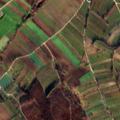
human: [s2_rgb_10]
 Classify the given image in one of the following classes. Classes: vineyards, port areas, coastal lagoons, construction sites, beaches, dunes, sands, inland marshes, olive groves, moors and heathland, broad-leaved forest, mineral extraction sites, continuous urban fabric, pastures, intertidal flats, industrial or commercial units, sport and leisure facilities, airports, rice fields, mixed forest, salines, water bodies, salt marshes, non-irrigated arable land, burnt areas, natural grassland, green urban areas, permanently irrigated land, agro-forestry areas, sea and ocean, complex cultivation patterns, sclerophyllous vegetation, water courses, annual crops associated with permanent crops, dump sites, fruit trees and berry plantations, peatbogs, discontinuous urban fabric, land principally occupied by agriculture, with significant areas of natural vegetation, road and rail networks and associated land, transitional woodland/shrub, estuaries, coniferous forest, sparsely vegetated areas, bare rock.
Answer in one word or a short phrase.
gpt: discontinuous urban fabric, non-irrigated arable land, vineyards, broad-leaved forest